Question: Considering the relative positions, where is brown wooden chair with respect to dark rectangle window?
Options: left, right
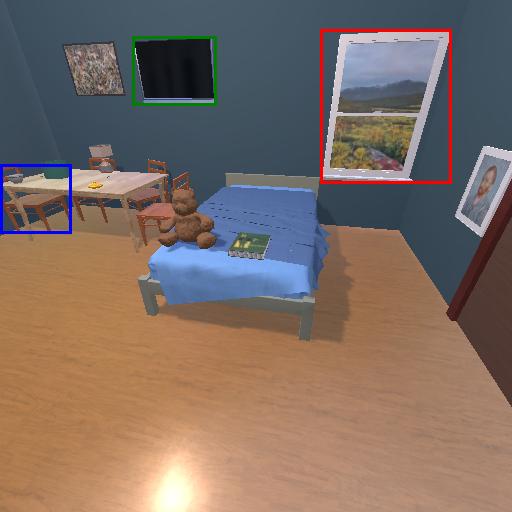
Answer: left